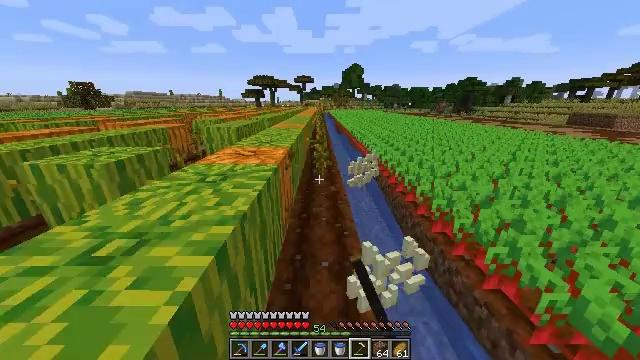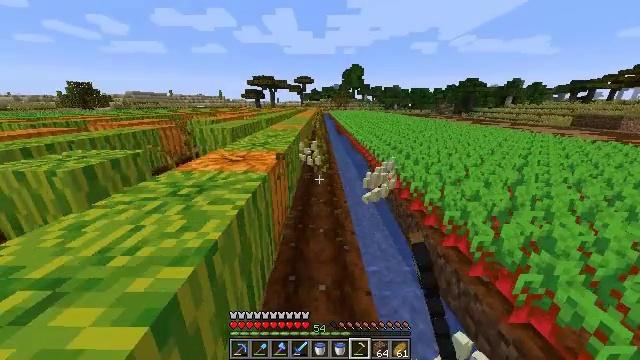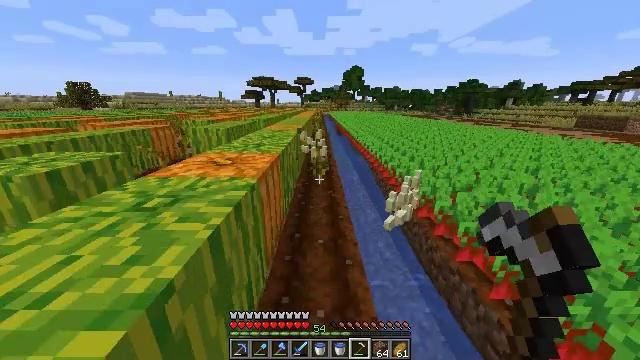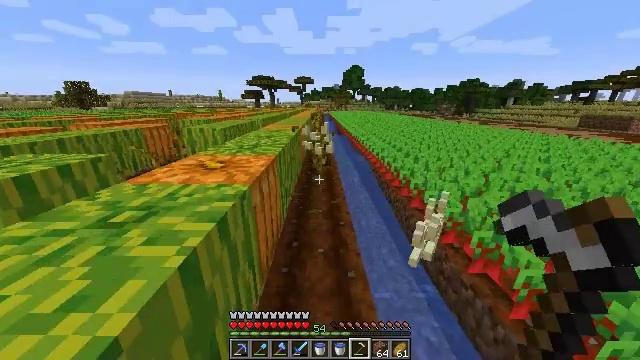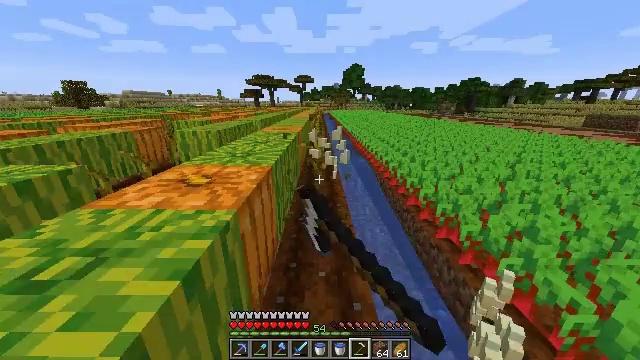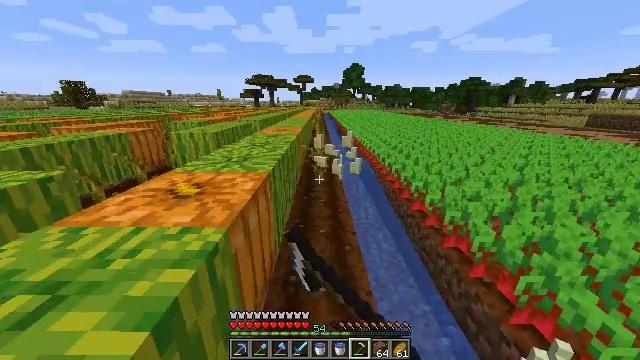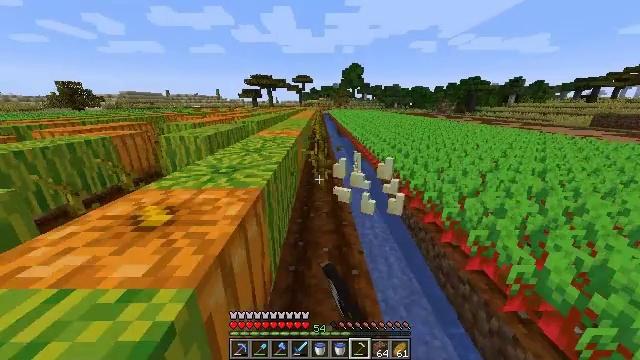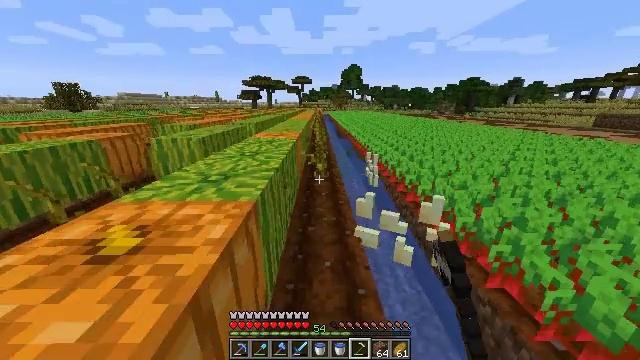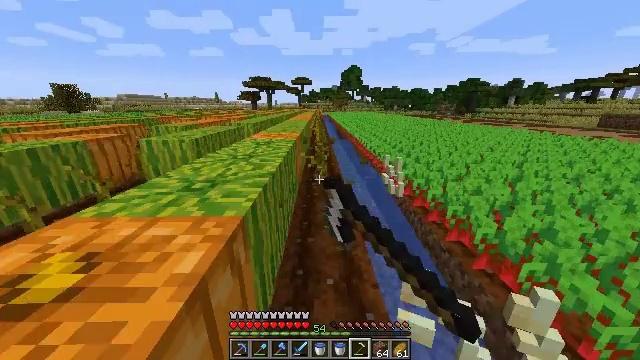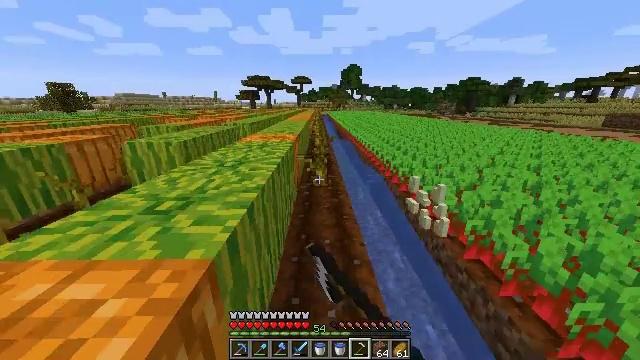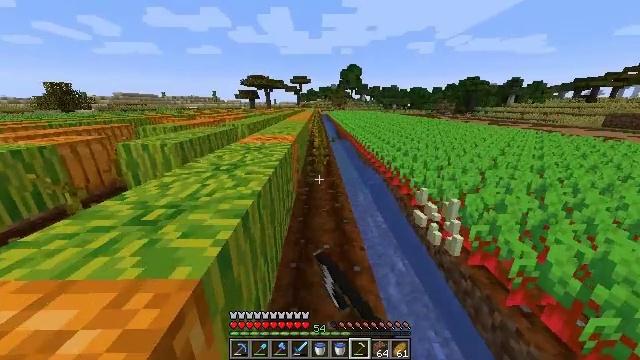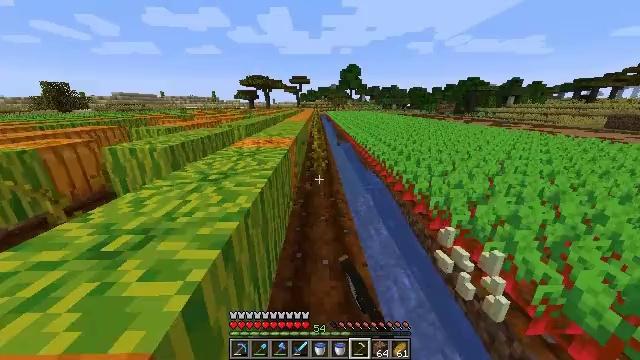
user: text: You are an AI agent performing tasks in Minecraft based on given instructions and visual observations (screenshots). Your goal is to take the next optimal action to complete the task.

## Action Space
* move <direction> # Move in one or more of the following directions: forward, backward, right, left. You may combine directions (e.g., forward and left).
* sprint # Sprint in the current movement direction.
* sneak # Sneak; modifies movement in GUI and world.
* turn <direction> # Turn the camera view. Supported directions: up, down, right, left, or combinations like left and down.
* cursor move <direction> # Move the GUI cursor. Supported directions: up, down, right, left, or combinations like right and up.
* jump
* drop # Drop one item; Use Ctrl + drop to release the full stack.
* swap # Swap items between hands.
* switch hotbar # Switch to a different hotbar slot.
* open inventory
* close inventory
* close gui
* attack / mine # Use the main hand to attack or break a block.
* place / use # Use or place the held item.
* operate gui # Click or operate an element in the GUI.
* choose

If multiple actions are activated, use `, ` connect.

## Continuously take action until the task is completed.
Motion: motion action
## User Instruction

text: Harvest the pumpkin stem by left-clicking.
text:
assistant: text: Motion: move forward, sprint, attack / mine
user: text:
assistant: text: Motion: move forward, sprint, attack / mine
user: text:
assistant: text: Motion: move forward, sprint, attack / mine
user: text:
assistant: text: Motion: move forward, sprint, attack / mine
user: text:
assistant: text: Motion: move forward, sprint, attack / mine
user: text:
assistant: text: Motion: move forward, sprint, attack / mine
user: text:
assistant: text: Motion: move forward, sprint, attack / mine
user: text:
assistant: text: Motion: move forward, sprint, attack / mine
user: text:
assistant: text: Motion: move forward, sprint, attack / mine
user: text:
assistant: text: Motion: move forward, sprint, attack / mine
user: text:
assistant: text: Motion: move forward, sprint, attack / mine
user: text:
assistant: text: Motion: sprint, attack / mine